Question:
what i am trying a do is that if the user clicks for example a button placed in the "random" row then a new row appears at run time in between the "random" and the "string" in the [stringtext] column..the user can add only the "stringtext" and after adding the row each datagridview row is increased by one row..any ideas?
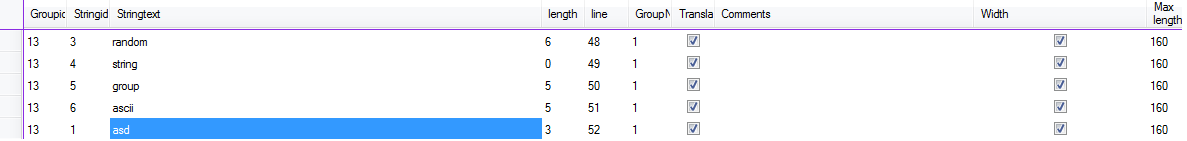
Answer: '''
PPUTDG.Rows.Insert(rowIndex, count);
'''
Could be what you are looking for?